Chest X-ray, PA view. Patient: 66 years old, sex F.
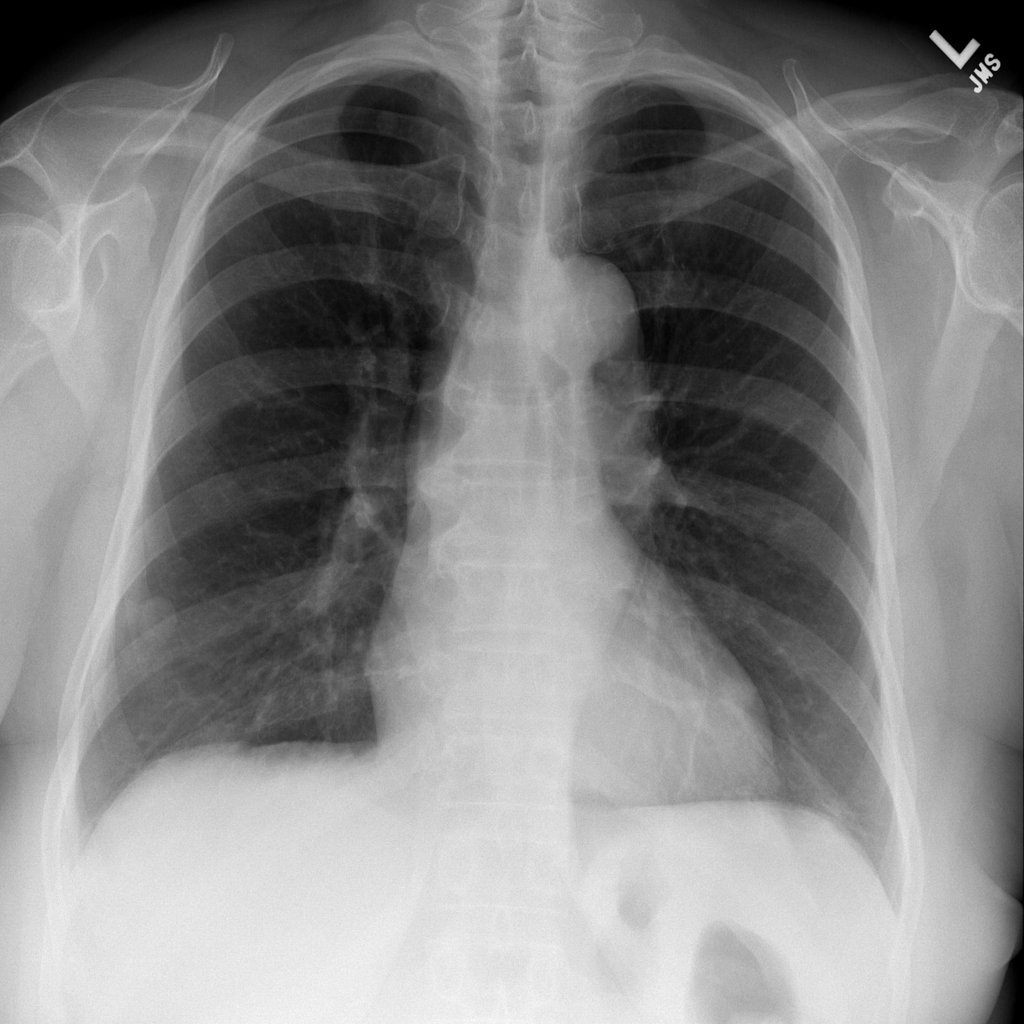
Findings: Nodule